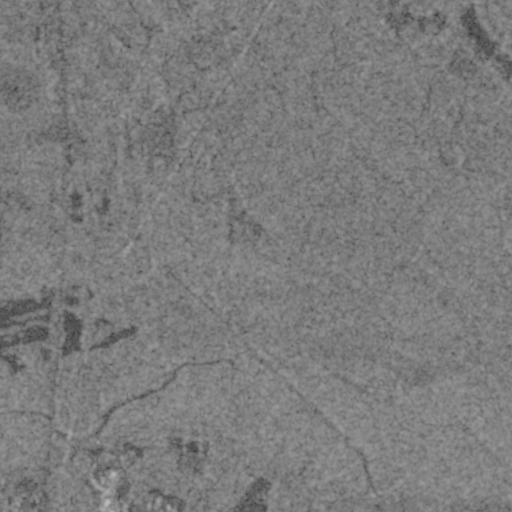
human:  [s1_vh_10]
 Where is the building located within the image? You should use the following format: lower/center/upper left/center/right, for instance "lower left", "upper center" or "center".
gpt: The building is located in the lower left of the image.
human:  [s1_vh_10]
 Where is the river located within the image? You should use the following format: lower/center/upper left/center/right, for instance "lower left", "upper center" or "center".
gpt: The river is located in the lower of the image.
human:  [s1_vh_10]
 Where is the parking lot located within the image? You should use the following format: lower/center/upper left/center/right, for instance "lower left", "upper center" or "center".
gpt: There is no parking lot in the image.

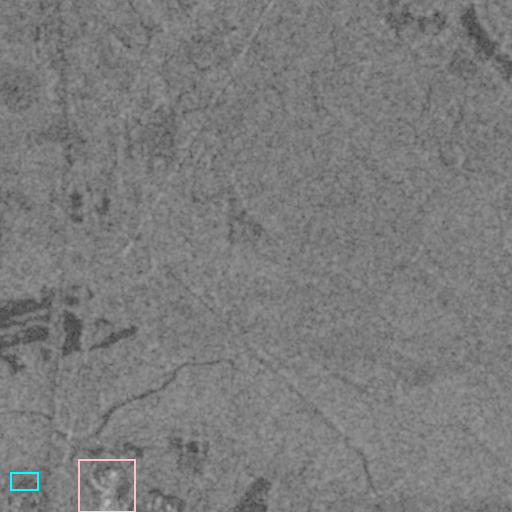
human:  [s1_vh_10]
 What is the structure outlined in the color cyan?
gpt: The structure outlined in cyan is a building.
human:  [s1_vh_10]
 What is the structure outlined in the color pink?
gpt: The structure outlined in pink is a building.
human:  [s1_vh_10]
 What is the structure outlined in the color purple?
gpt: There is no purple outline.